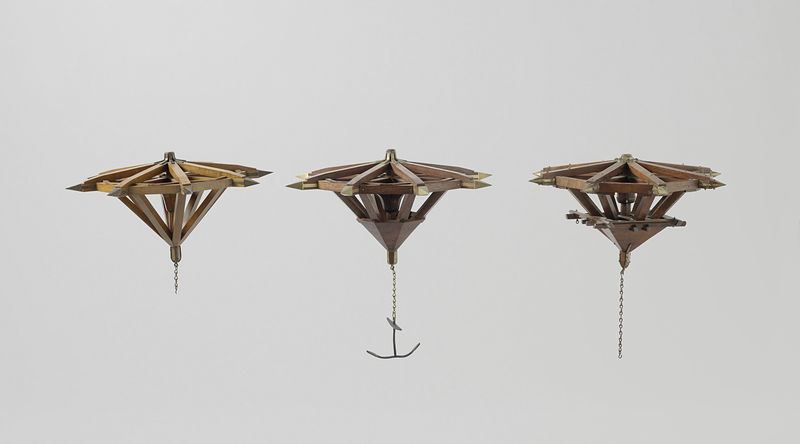
Titel: Model van een kunstklip
Künstler: Hendrik Aeneae
Standort: Amsterdam
Institution: Rijksmuseum
Schlagwörter: bois, torture, trois, instrument, charpente, chaine, boi, en bois